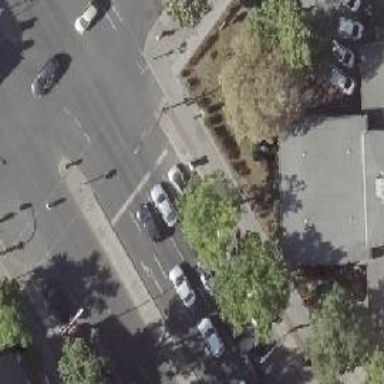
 with lane markings indicating parallel parking on the right side."